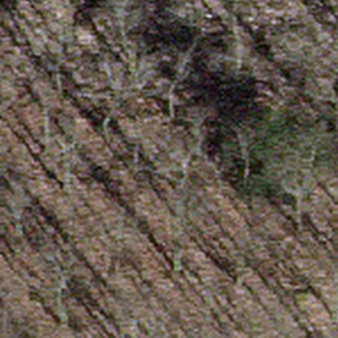
Label: other